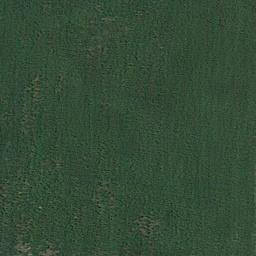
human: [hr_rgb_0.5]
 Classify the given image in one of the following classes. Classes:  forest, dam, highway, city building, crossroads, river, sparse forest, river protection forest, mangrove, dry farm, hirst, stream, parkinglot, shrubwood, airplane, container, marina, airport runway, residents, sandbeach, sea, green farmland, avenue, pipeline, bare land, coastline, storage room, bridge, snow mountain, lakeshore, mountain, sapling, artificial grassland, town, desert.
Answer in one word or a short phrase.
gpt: artificial grassland